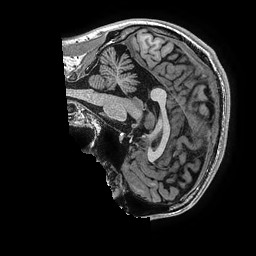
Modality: T1w
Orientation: sagittal
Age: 31
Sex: male
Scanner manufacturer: ge
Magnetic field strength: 3 T
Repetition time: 0.006952 s
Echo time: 0.00292 s